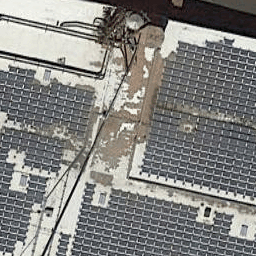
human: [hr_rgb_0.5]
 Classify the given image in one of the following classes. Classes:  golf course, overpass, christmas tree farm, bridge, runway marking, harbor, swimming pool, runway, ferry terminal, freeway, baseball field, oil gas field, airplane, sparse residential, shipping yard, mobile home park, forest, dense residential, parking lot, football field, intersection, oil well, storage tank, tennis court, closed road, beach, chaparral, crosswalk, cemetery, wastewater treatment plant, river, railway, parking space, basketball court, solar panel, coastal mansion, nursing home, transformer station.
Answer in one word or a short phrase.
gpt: solar panel